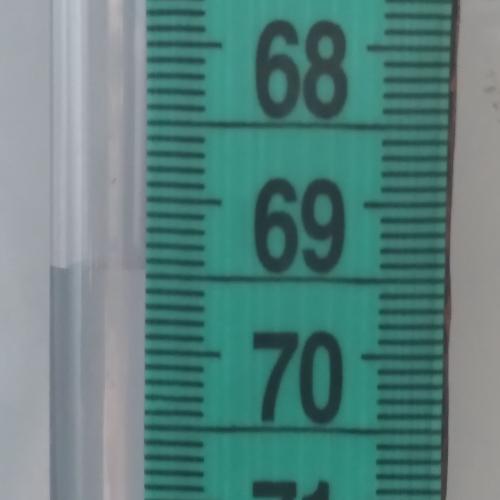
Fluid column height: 69.5 cm